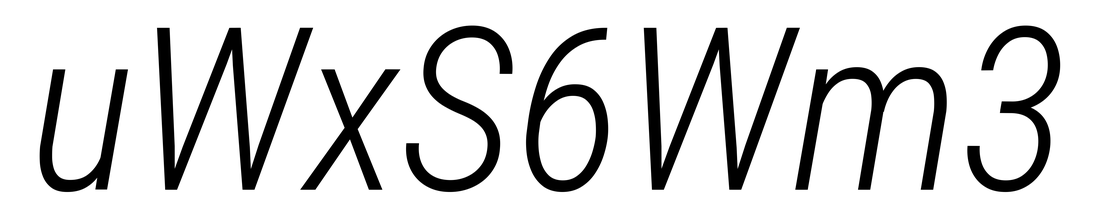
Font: Roboto-Italic_Condensed_Light_Italic